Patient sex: F
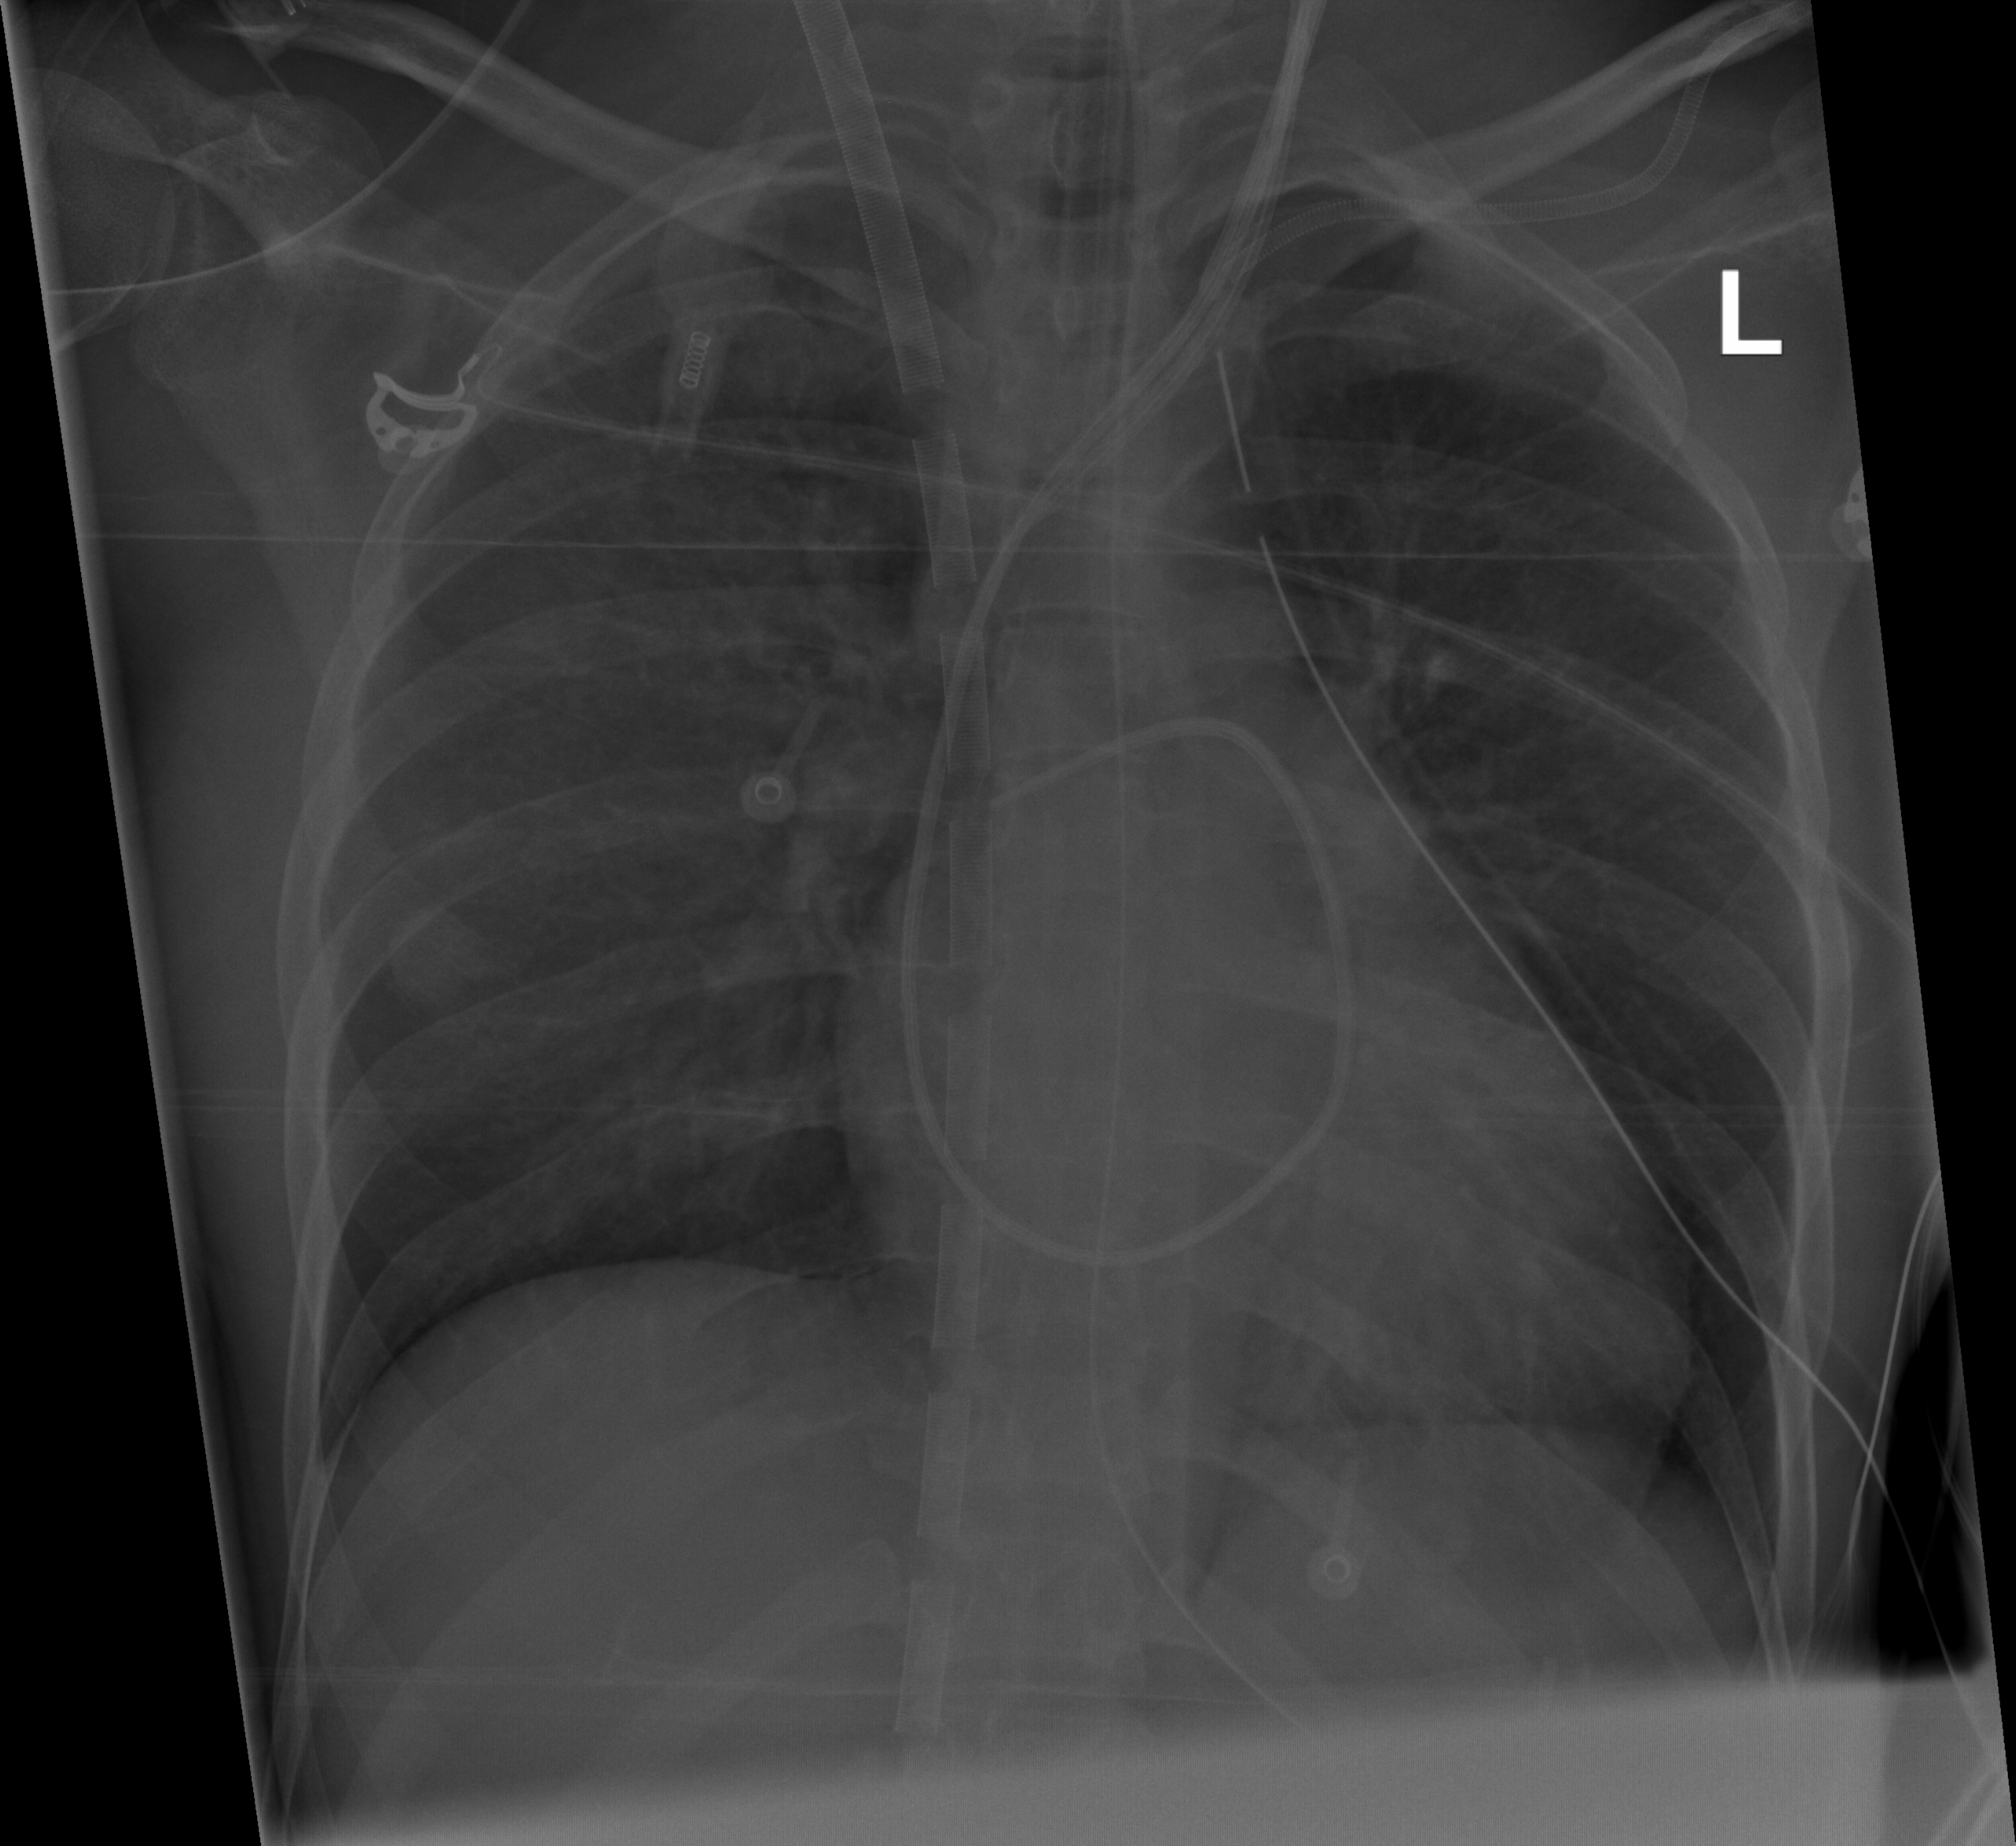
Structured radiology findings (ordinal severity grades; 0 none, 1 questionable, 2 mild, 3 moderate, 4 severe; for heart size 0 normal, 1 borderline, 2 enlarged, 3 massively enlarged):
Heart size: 2
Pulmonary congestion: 2
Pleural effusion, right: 0
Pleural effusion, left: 0
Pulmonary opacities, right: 3
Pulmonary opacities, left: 3
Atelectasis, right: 3
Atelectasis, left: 3